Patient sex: F
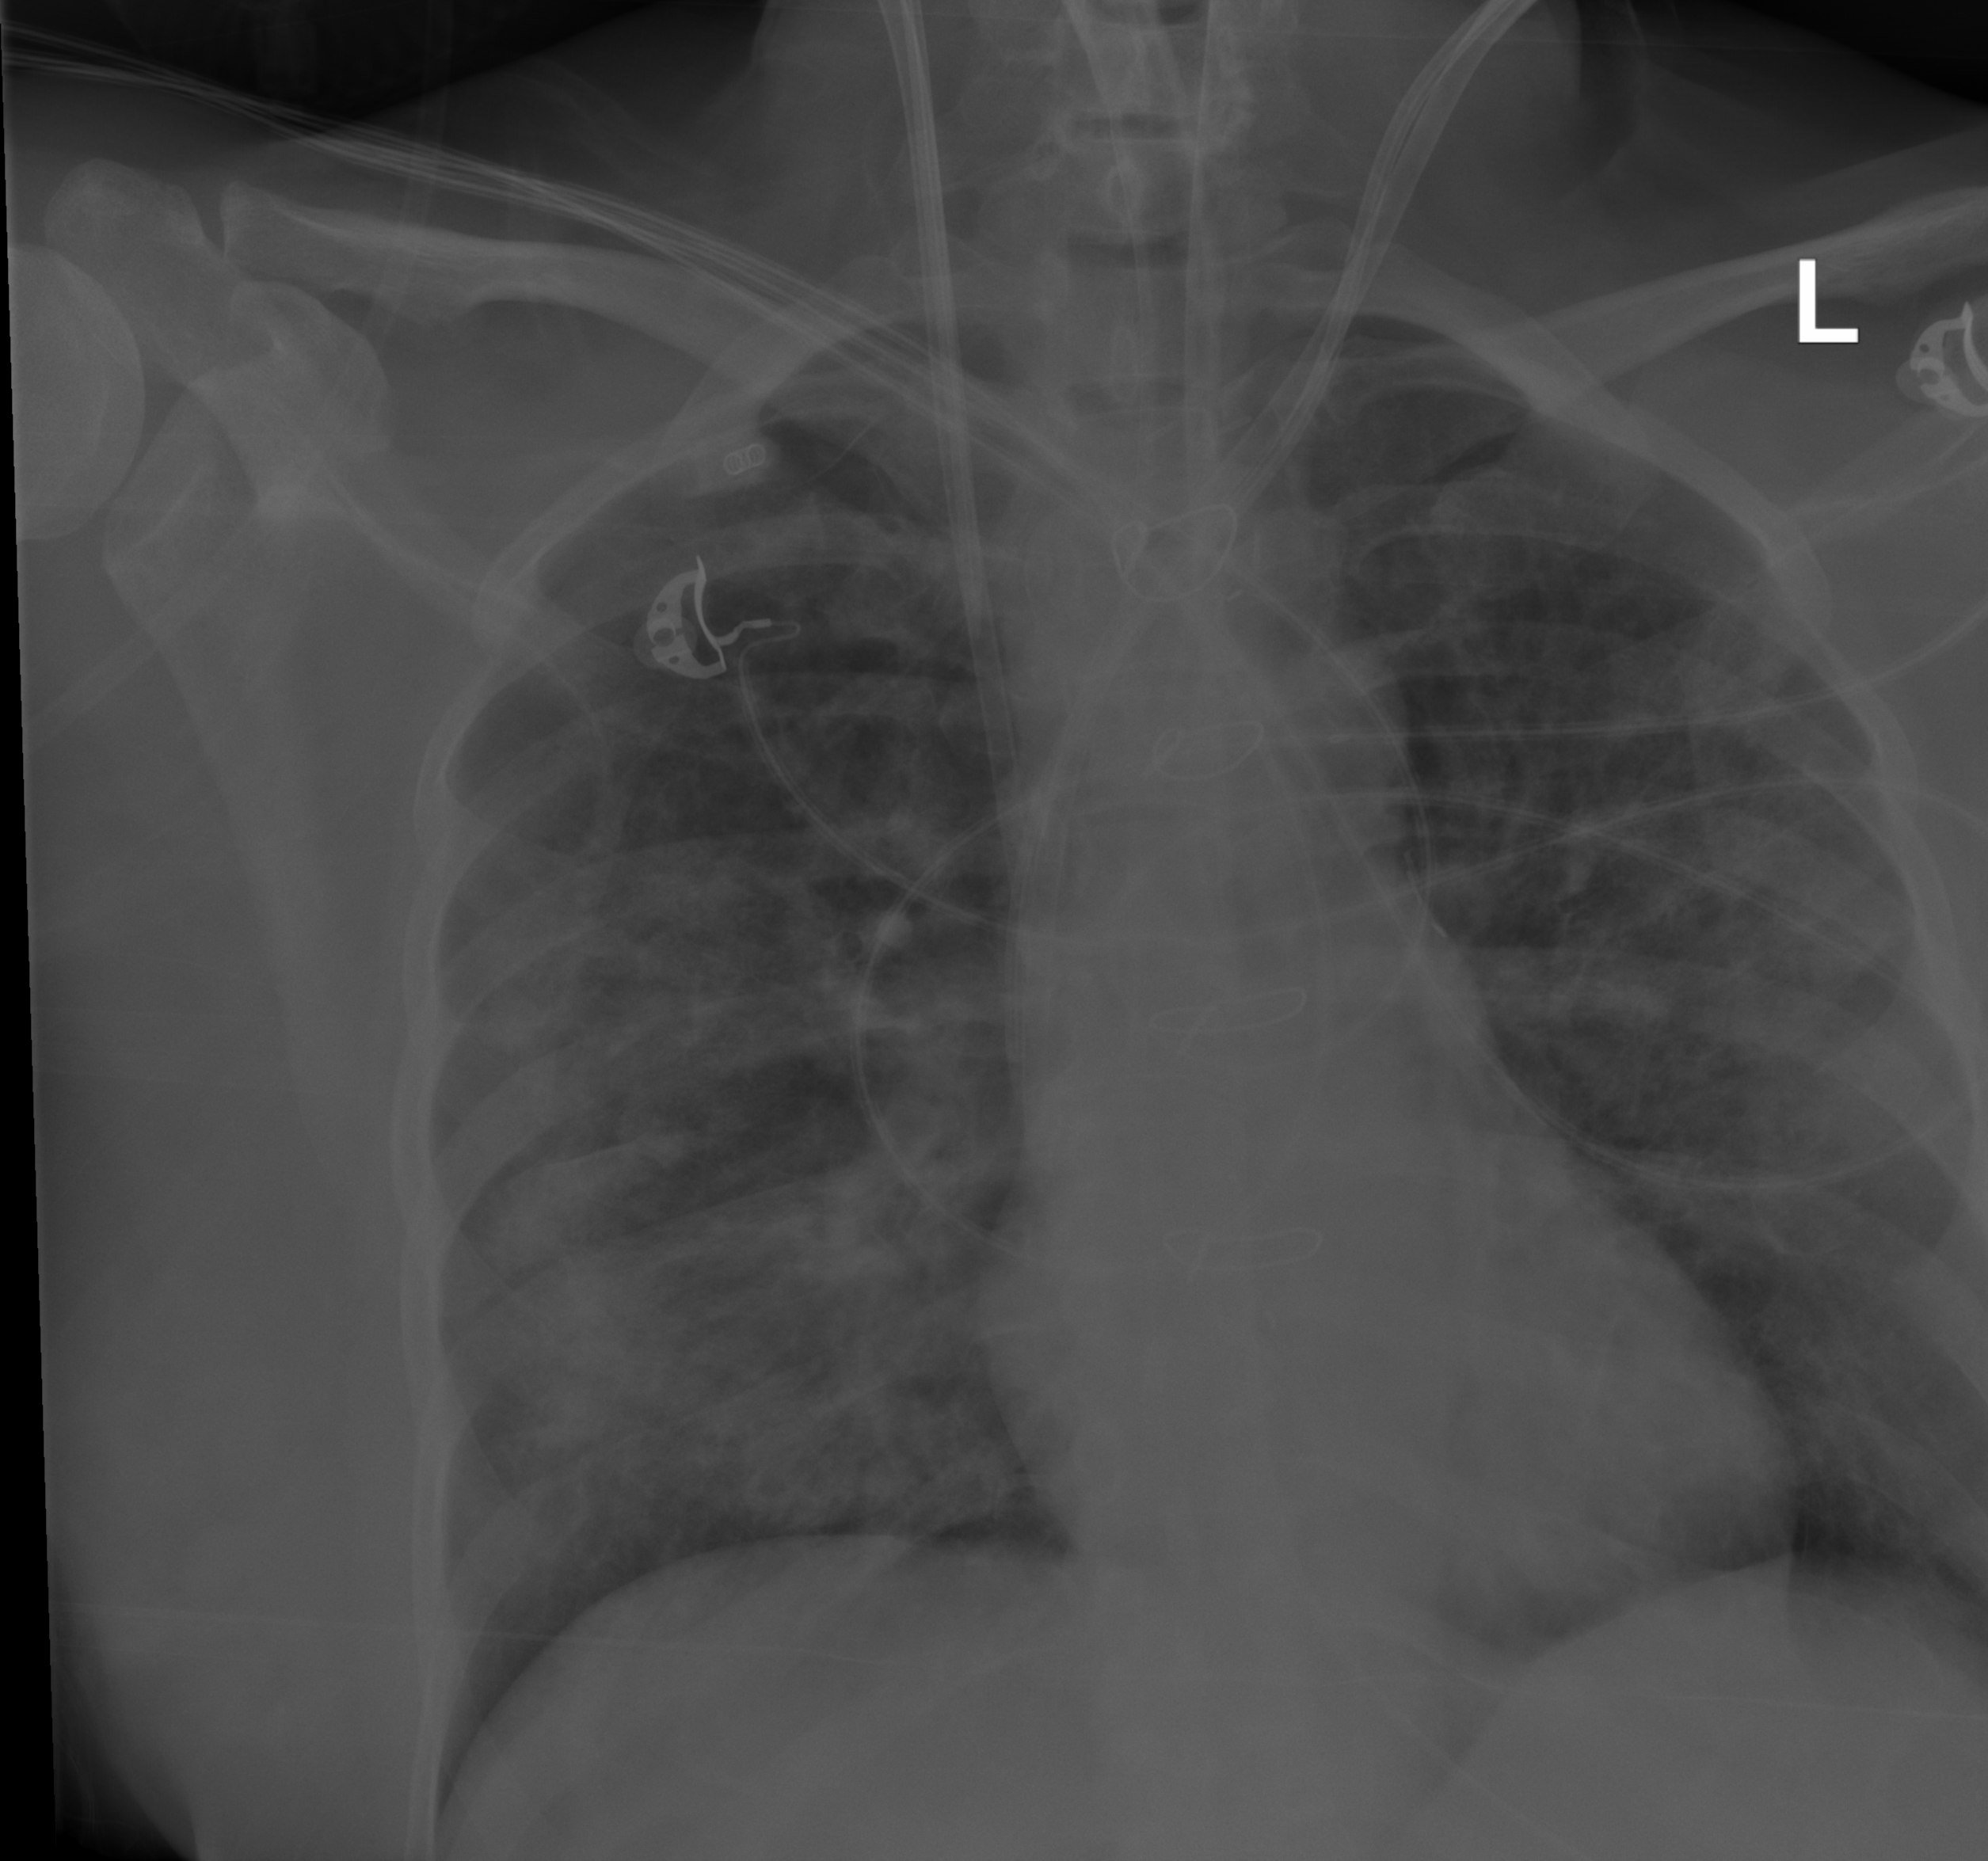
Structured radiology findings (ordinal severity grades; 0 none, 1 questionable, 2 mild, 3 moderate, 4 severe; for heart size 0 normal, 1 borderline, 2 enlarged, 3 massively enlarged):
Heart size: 0
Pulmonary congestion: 0
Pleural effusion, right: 0
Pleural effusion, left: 0
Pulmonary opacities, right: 3
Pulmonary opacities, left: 3
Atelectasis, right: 2
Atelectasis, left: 2